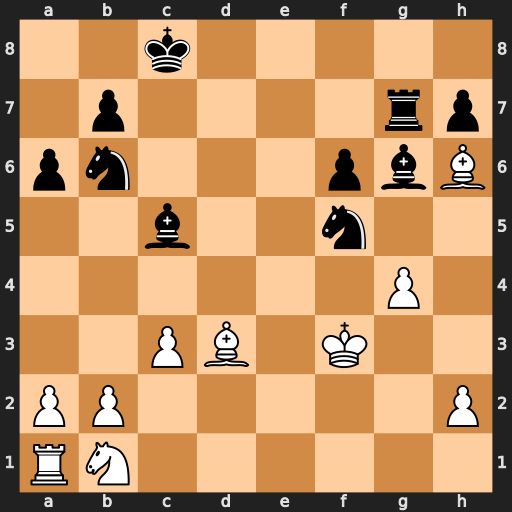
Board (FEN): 2k5/1p4rp/pn3pbB/2b2n2/6P1/2PB1K2/PP5P/RN6
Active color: w
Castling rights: -
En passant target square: -
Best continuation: Bxf5+ Bxf5 Bxg7